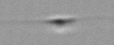
Label: Cylindrotheca_morphotype1